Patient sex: F
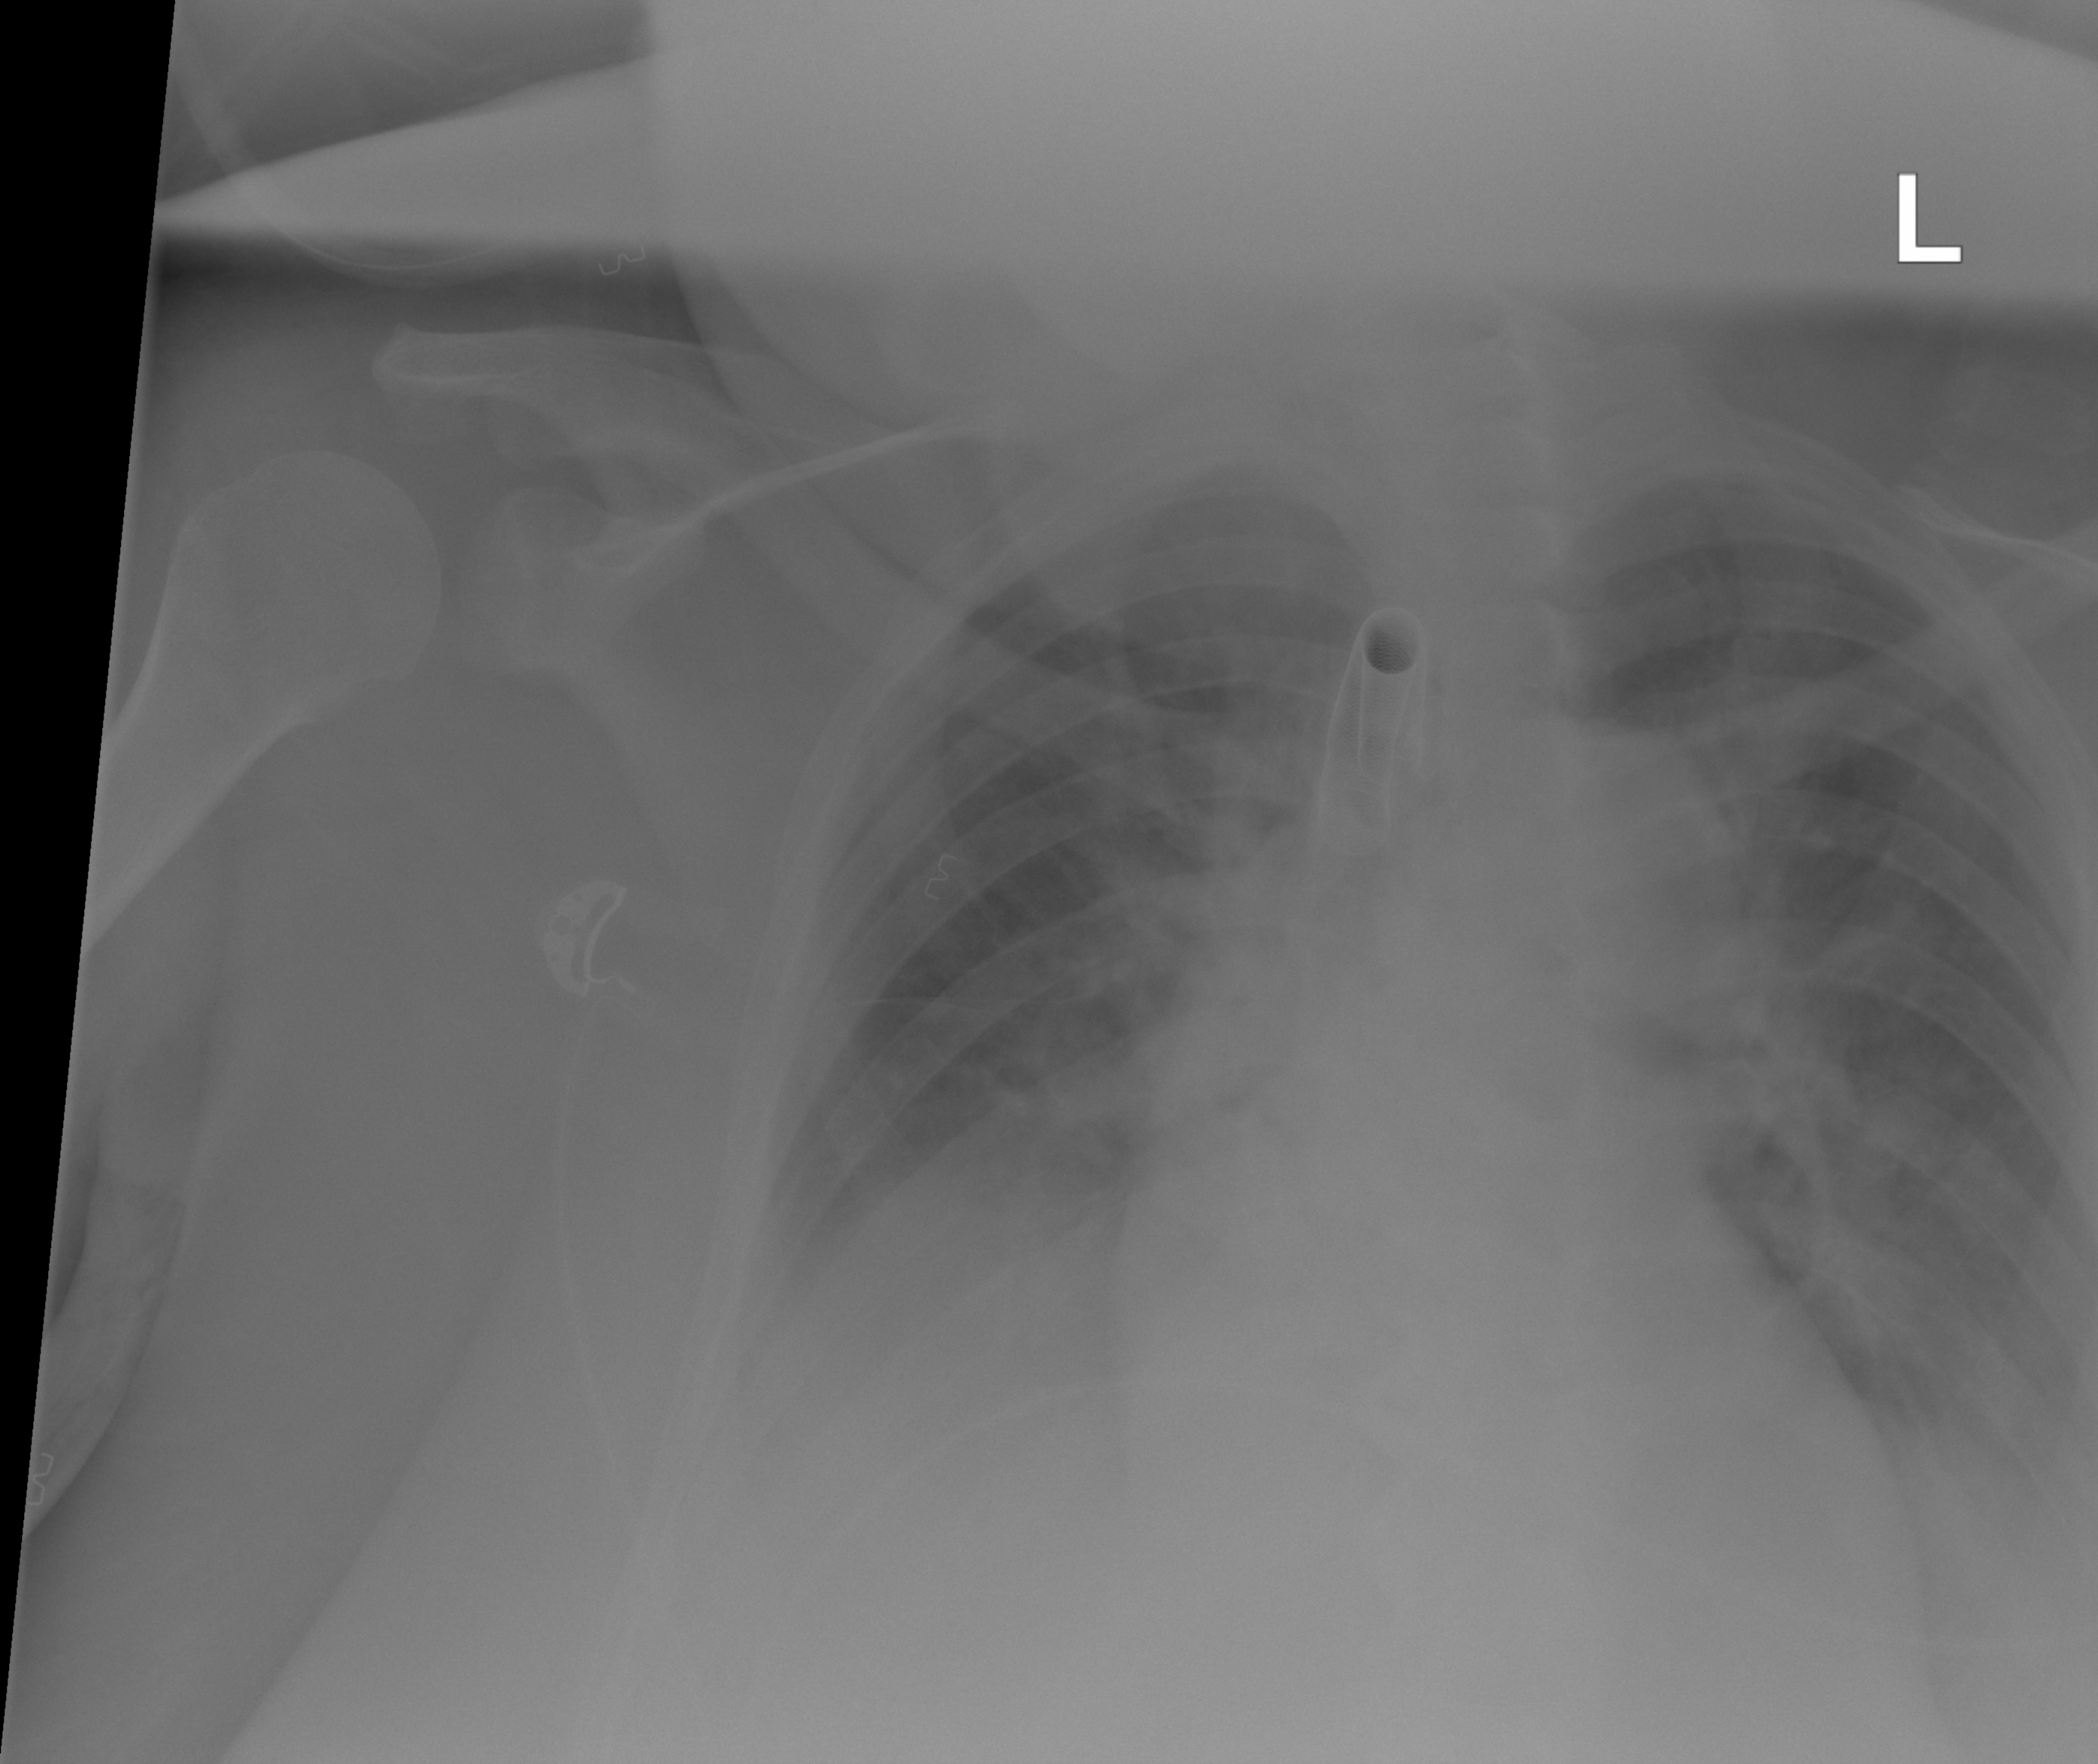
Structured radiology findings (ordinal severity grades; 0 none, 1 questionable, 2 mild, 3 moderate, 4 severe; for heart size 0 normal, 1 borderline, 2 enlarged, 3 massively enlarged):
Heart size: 1
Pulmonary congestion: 2
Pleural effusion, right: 2
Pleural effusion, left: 2
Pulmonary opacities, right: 1
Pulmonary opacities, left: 1
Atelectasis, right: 2
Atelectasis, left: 2